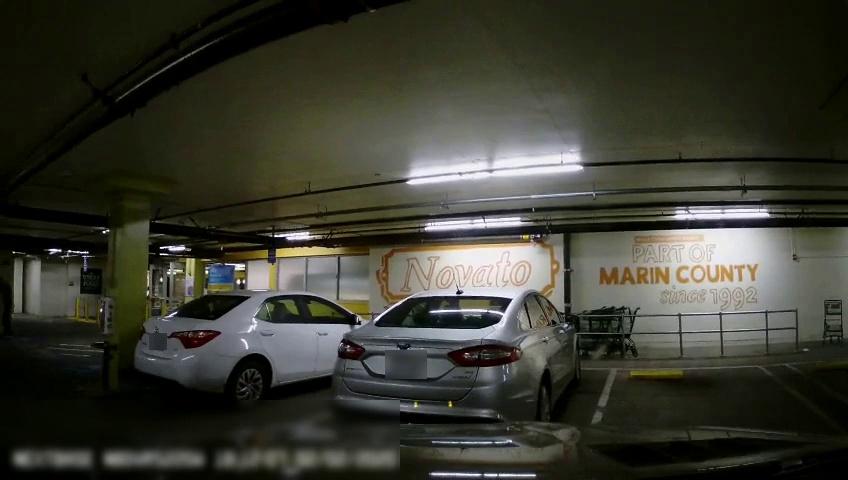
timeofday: Night
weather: Other
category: Drivable Space
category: Vehicles | Car
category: Vehicles | Car
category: Pedestrians